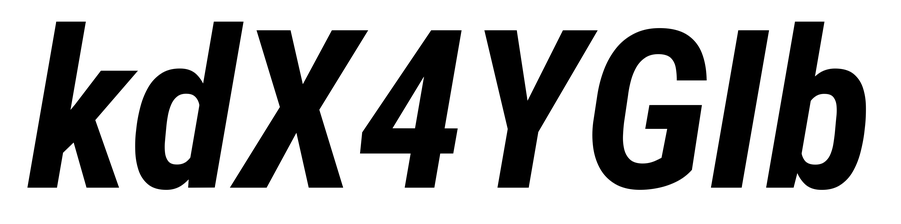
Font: Roboto-Italic_Condensed_Bold_Italic